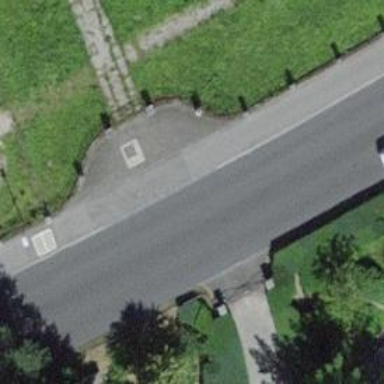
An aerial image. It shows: Traffic calming feature called choker.